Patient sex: M
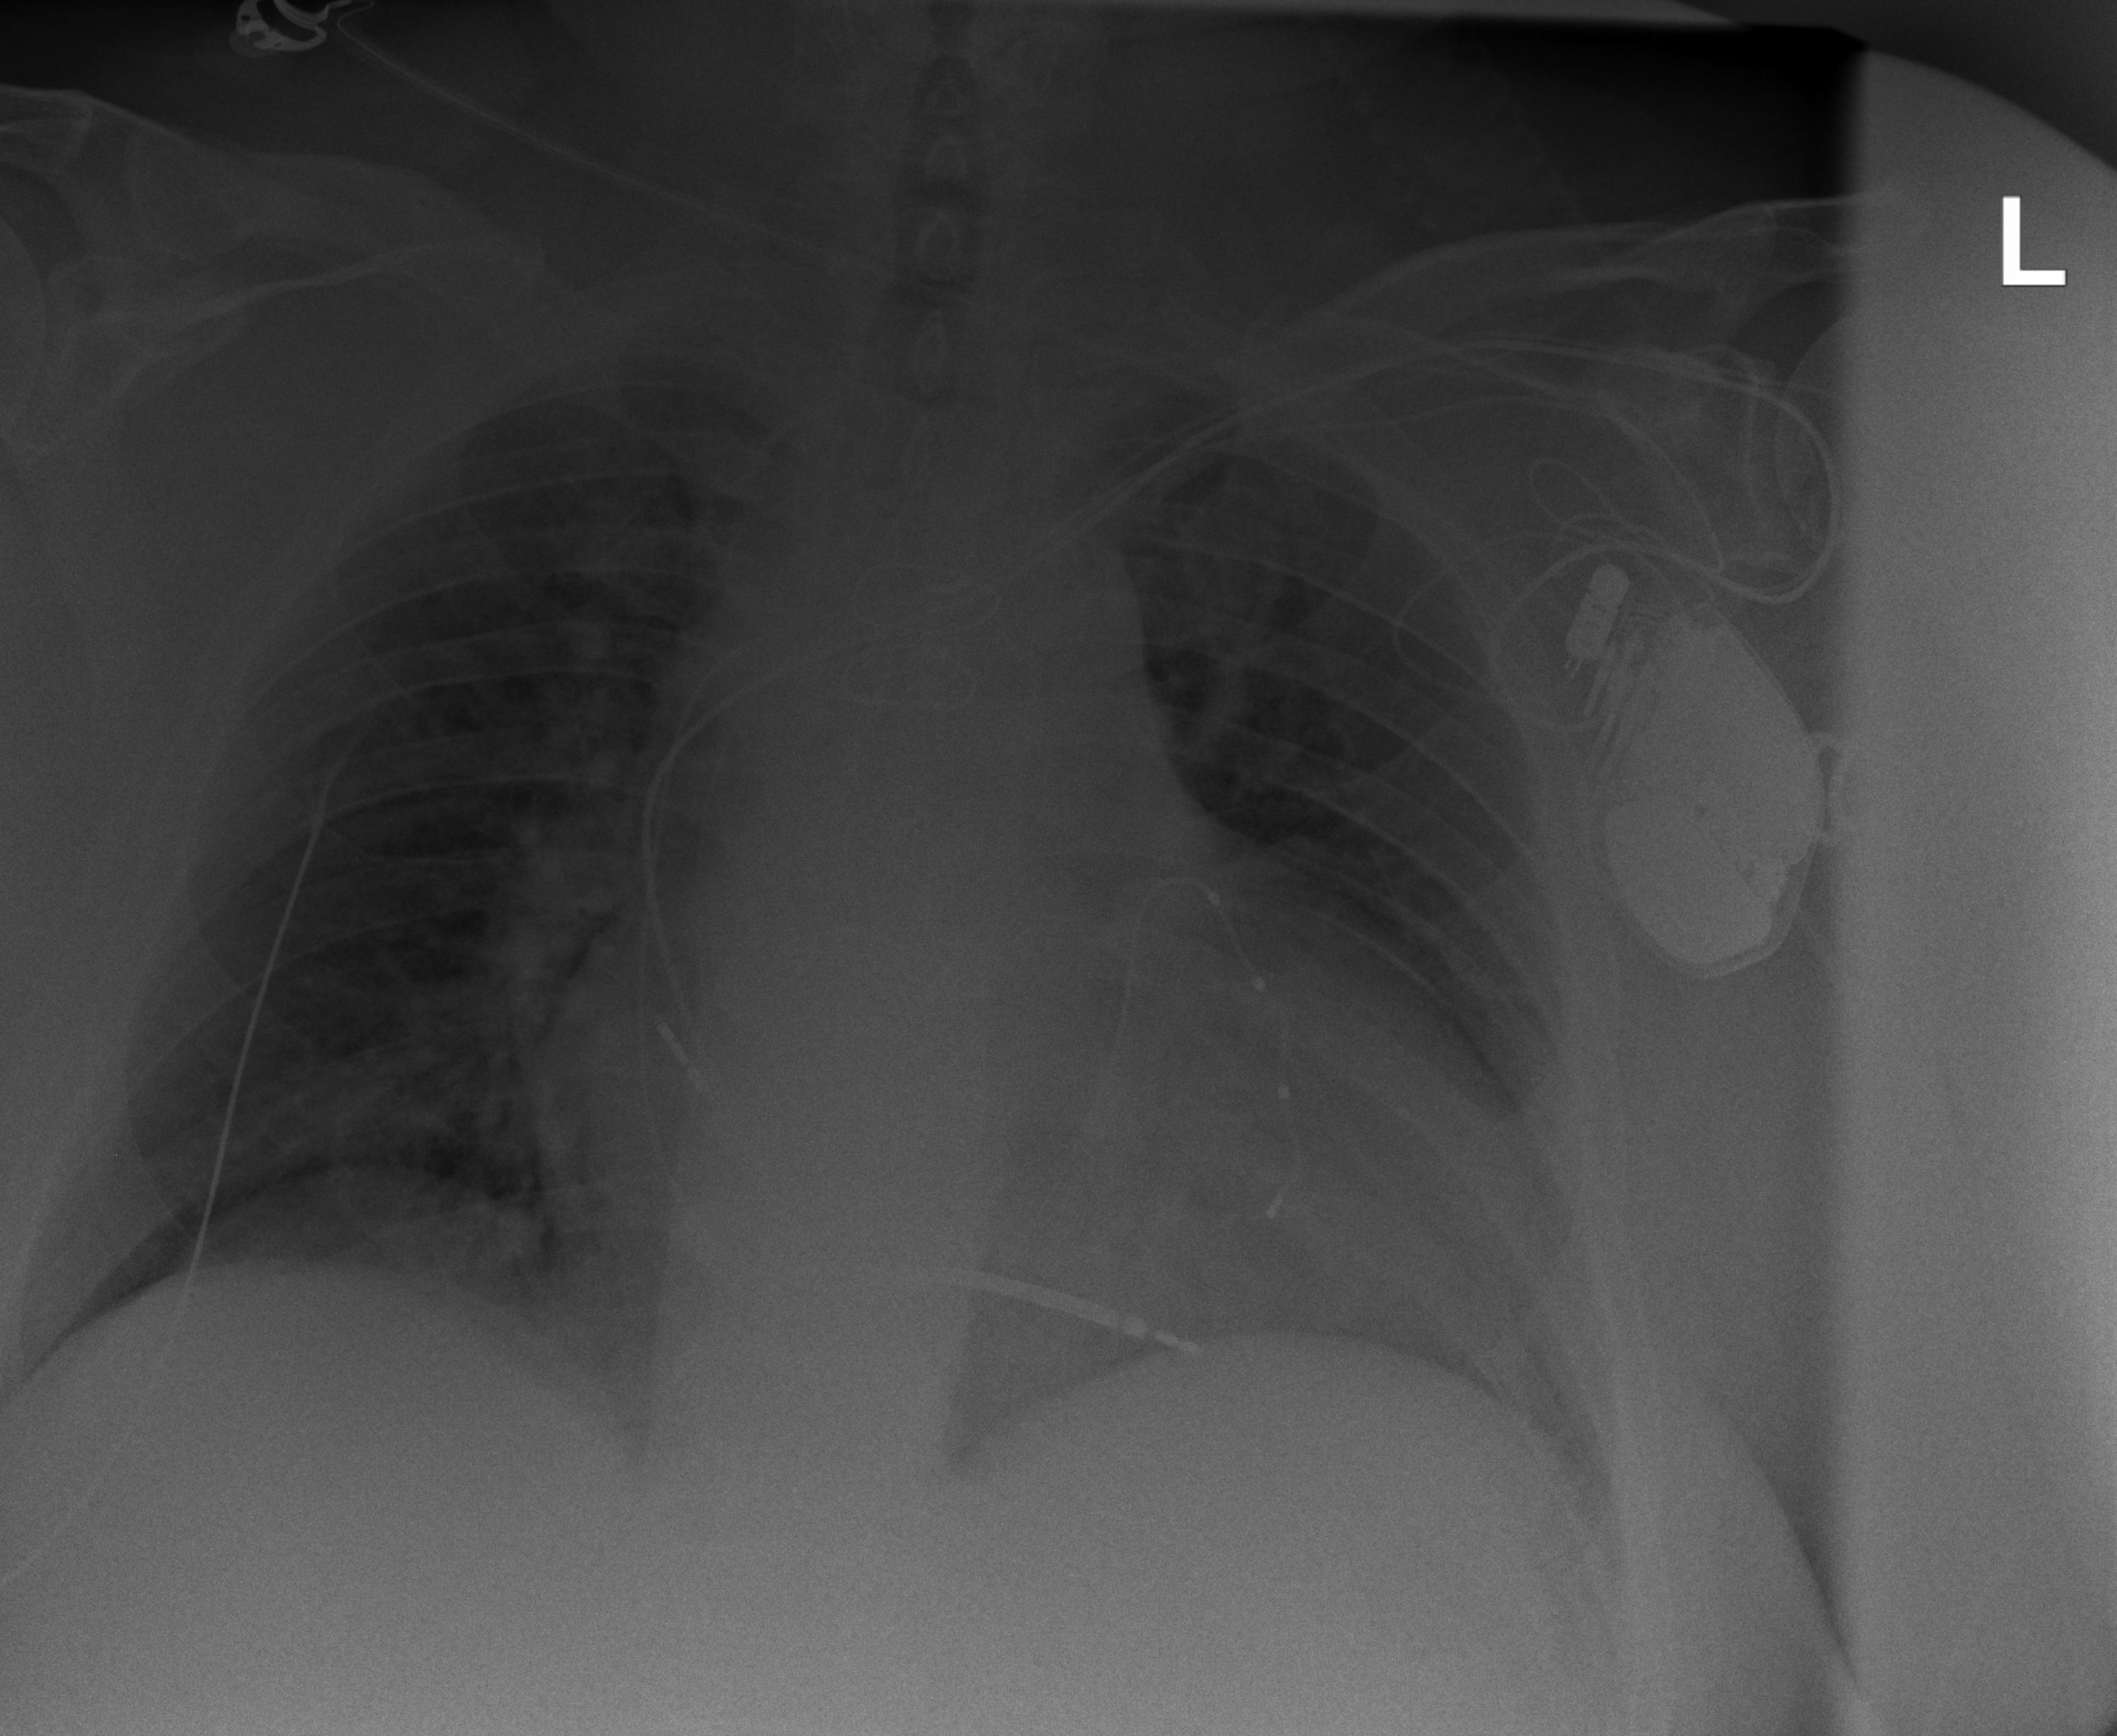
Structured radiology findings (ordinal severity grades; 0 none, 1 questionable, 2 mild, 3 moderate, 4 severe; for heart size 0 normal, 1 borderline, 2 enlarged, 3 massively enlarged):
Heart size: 2
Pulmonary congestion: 3
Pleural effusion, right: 1
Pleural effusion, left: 2
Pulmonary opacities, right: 0
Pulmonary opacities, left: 0
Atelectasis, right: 2
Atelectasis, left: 2